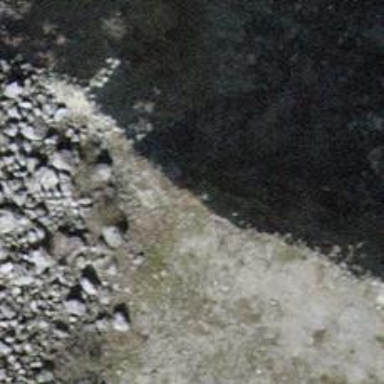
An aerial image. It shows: Natural cliff.